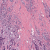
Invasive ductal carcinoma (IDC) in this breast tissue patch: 1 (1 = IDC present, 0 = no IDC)